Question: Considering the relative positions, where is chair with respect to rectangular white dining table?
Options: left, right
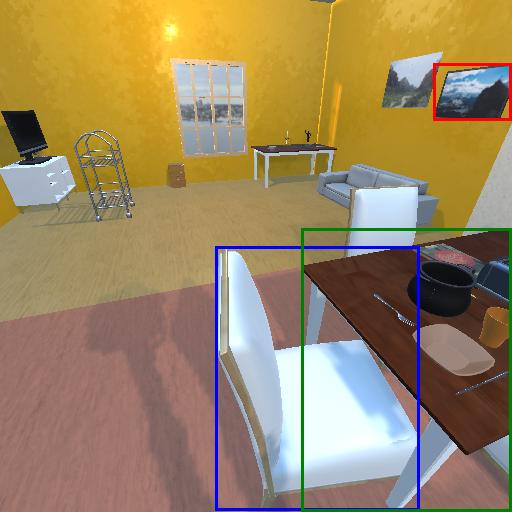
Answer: left